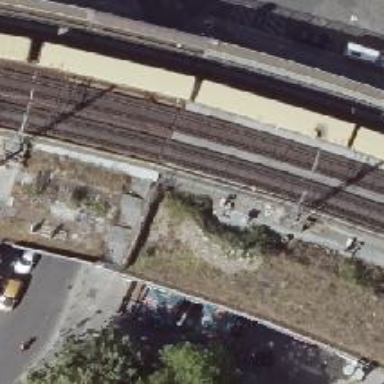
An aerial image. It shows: Railway bridge with electrified contact lines. The railway has ballastless track.